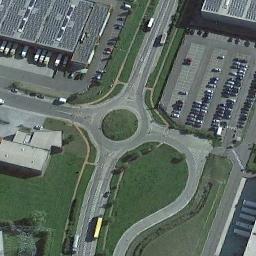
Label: roundabout